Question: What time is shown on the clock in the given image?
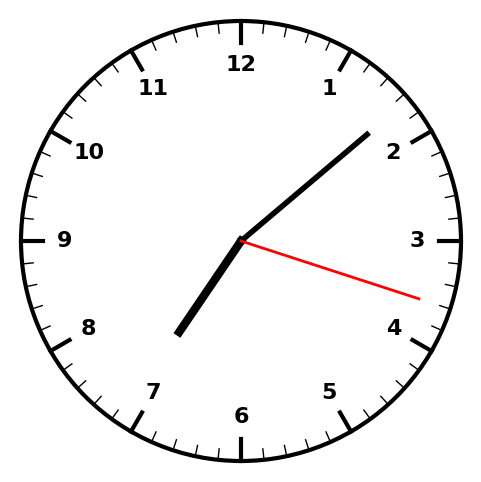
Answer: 07:08:18